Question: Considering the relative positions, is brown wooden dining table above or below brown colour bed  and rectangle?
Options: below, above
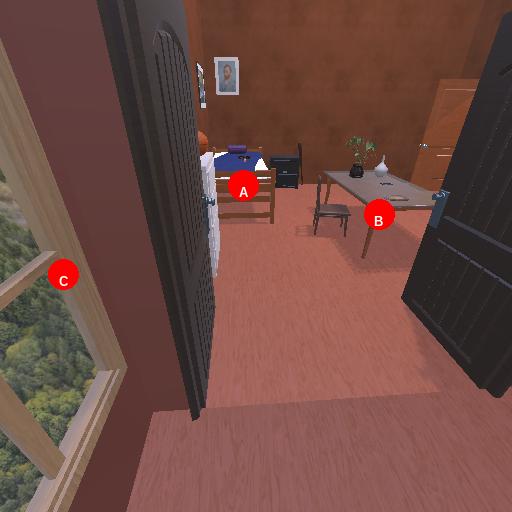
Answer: below